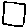
Label: square